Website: bh-photo
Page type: billing-address
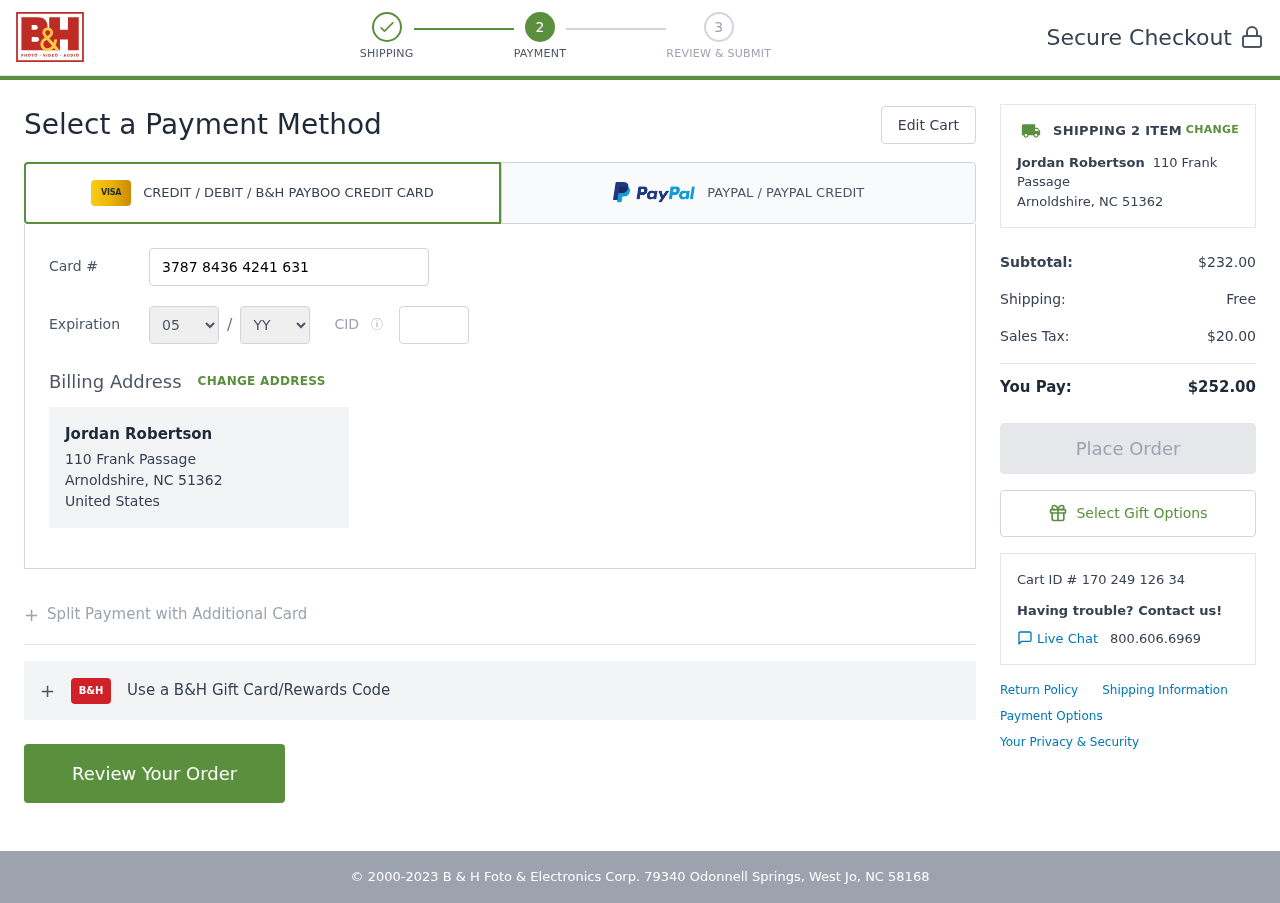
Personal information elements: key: PII_CARD_CVV
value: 6615
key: PII_CARD_EXPIRY_MONTH
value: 05
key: PII_CARD_EXPIRY_YEAR
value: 30
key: PII_CARD_NUMBER
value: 3787 8436 4241 631
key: PII_CITY_STATE_ZIP
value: Arnoldshire, NC 51362
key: PII_COUNTRY
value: United States
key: PII_FULLNAME
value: Jordan Robertson
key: PII_STREET
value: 110 Frank Passage
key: PII_FULLNAME2
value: Jordan Robertson
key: PII_STREET2
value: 110 Frank Passage
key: PII_CITY_STATE_ZIP2
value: Arnoldshire, NC 51362
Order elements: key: ORDER_NUM_ITEMS
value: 2
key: ORDER_SUBTOTAL
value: $232.00
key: ORDER_SHIPPING_COST
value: Free
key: ORDER_TAX
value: $20.00
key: ORDER_TOTAL
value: $252.00
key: ORDER_ID
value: Cart ID # 170 249 126 34